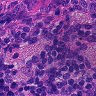
Metastatic tissue present: no